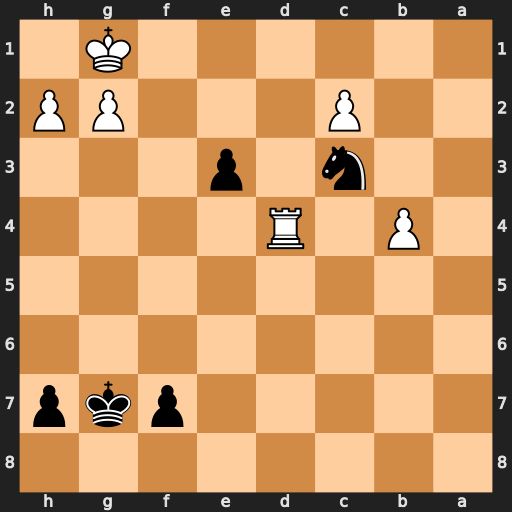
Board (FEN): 8/5pkp/8/8/1P1R4/2n1p3/2P3PP/6K1
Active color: b
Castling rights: -
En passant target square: -
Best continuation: Ne2+ Kf1 Nxd4